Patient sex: M
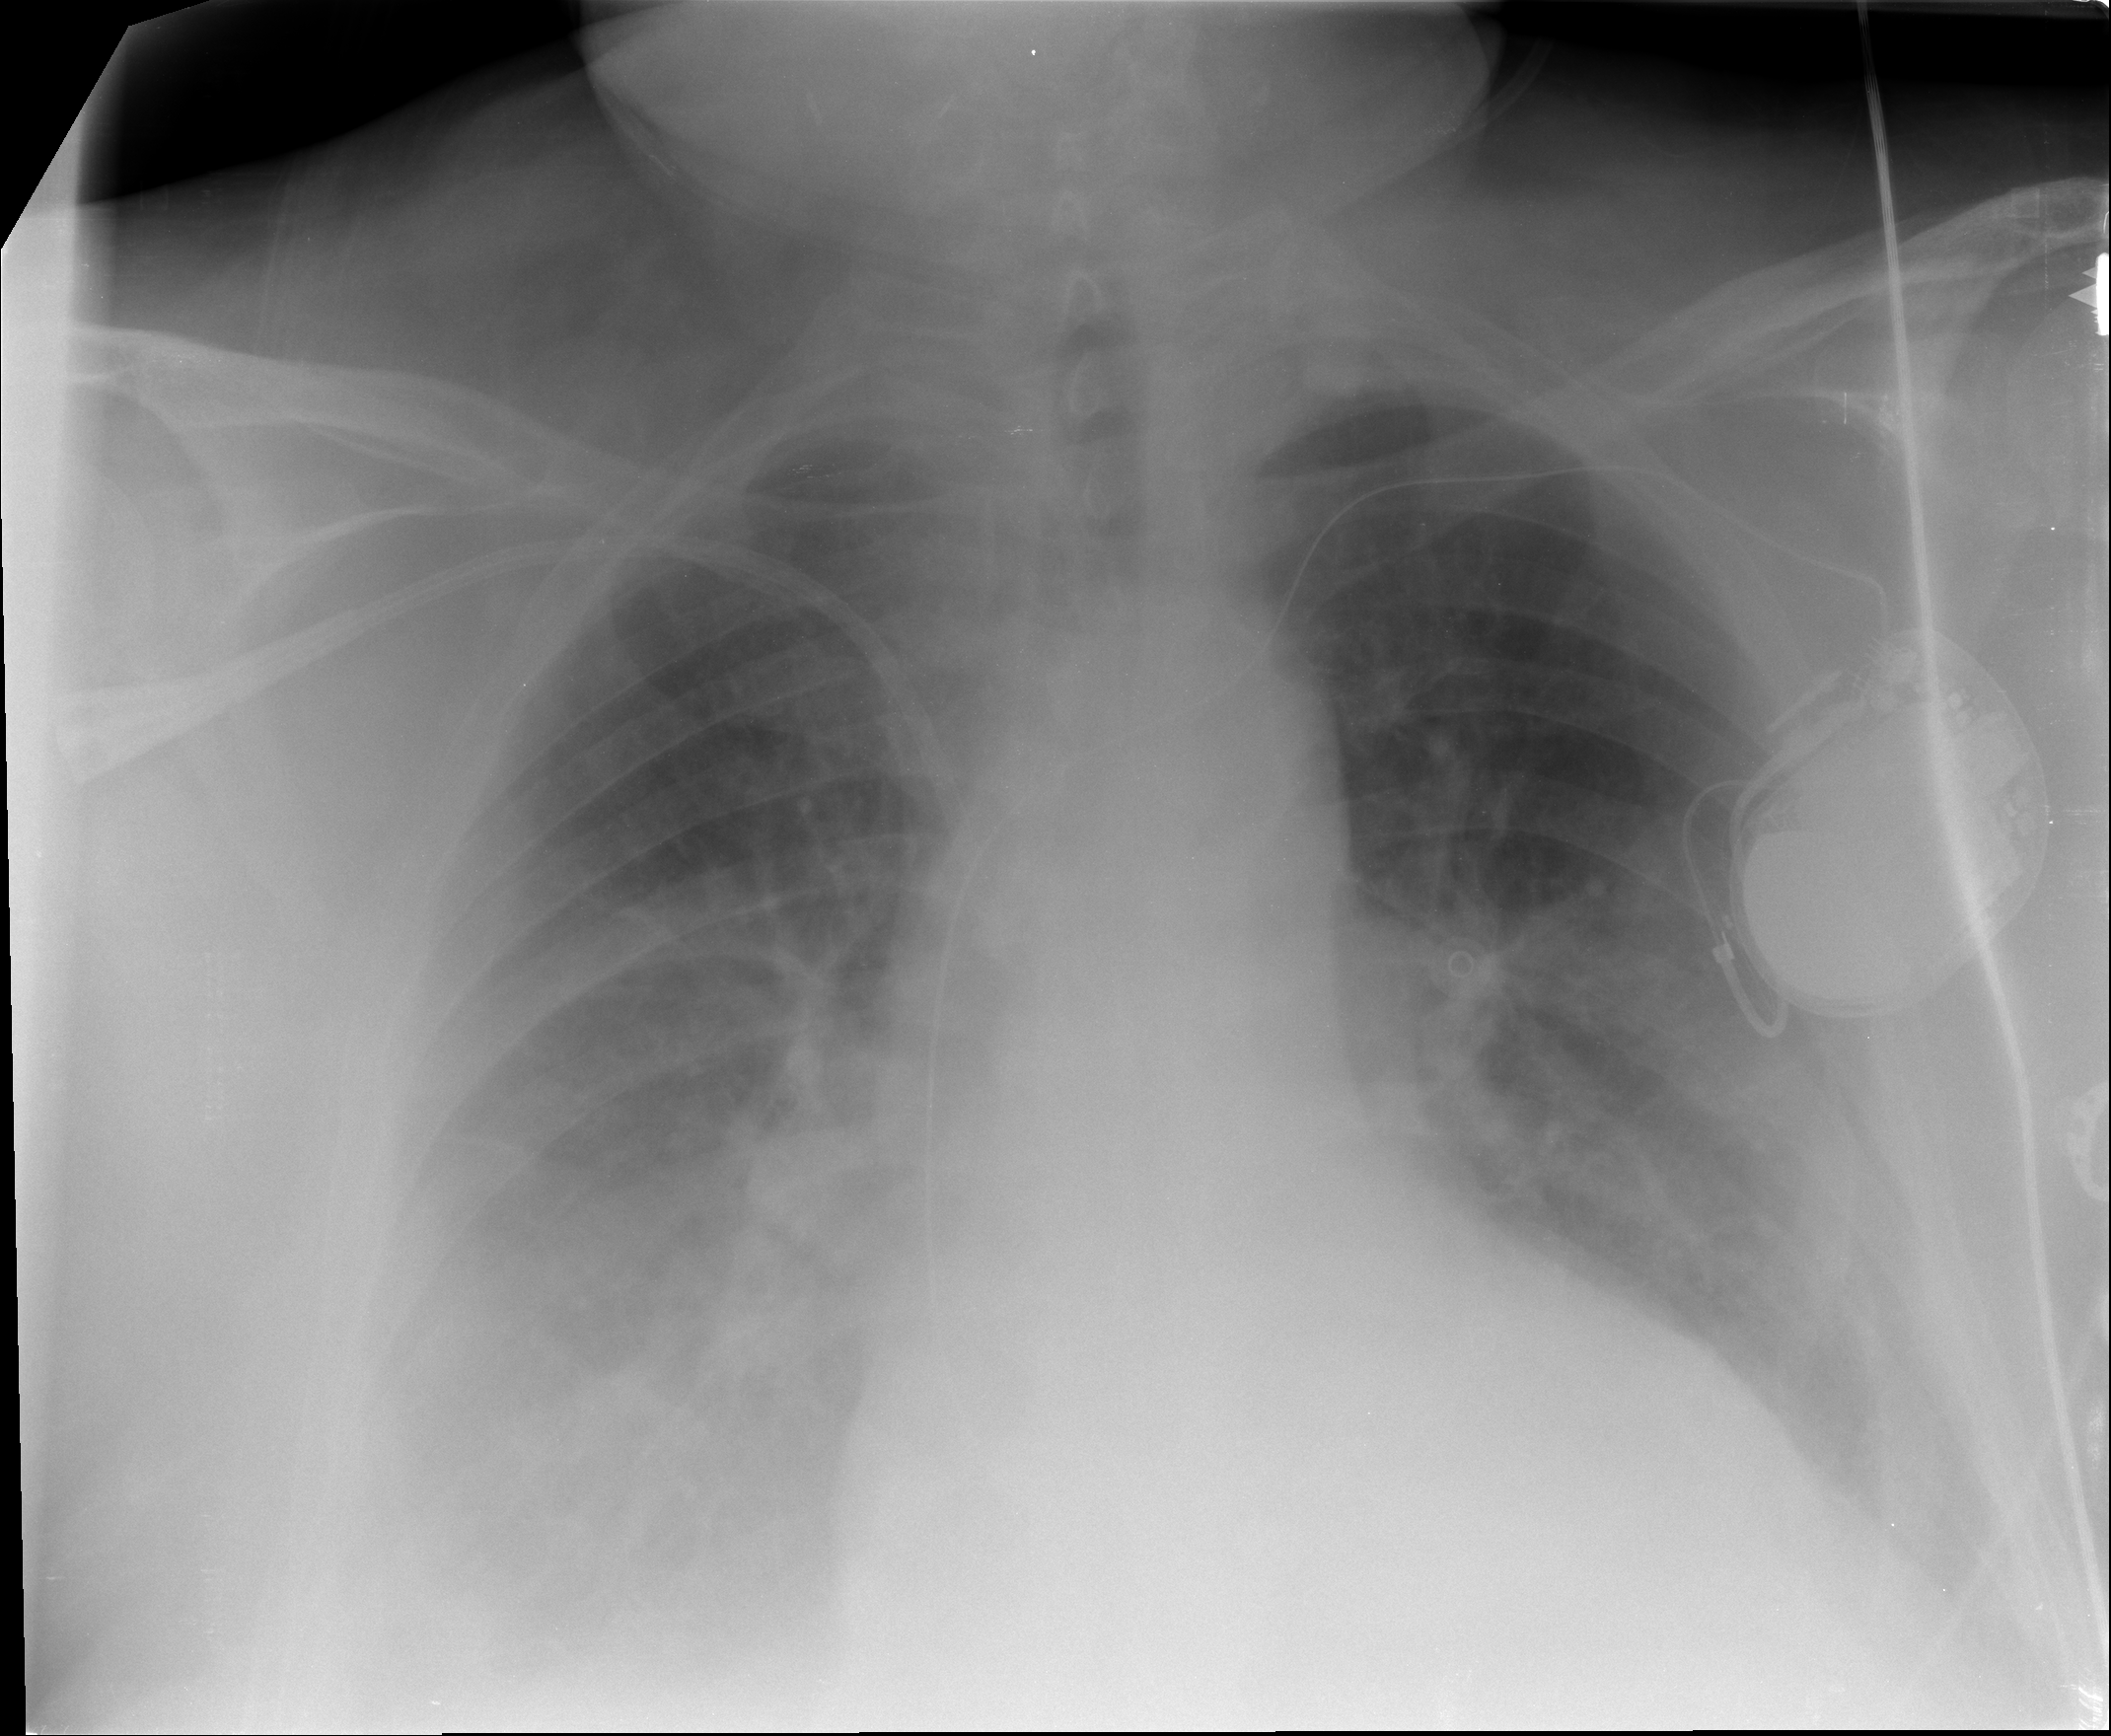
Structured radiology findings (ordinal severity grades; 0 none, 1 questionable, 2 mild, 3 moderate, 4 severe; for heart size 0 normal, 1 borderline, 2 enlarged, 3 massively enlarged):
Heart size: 2
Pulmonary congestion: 3
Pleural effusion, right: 3
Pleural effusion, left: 3
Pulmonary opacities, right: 0
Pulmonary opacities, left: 0
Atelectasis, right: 2
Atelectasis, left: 2